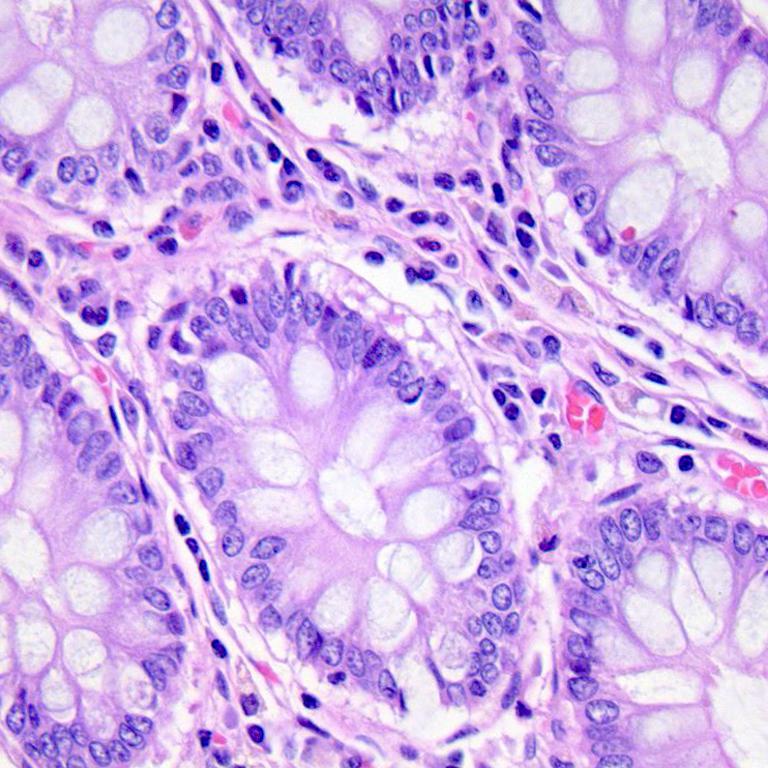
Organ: colon
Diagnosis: benign